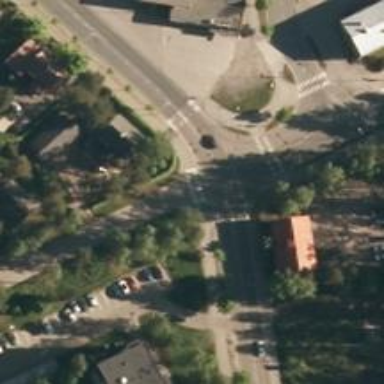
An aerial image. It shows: Uncontrolled crossing on the road.